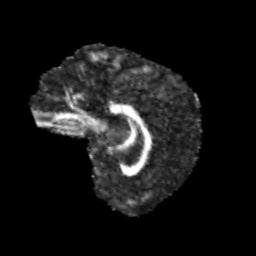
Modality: FA
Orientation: sagittal
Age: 14
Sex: female
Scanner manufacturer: siemens
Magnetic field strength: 3 T
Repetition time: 3.8 s
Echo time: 0.07 s